Question: Is it possible to code something like the below in HTML5 and CSS3?

I can do the circles with the numbers inside them nicely, but I don't know how to go about the line/road connecting the steps?
Markup I have in mind is:
'''
<ul>
<li><span>1</span></li>
<li><span>2</span></li>
<li><span>3</span></li>
<li><span>4</span></li>
</ul>
'''
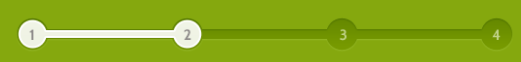
Answer: Yes, this is possible. <URL>.

## HTML
Rather than wrapping the numbers within 'span' elements, I've simply used the following markup:
'''
<ul class="steps">
<li class="active">1</li>
<li class="active">2</li>
<li>3</li>
<li>4</li>
</ul>
'''
I've then made use of the ':before' pseudo-element to insert that line before every 'li' apart from the very first one:
## CSS
'''
ul.steps {
background: tomato;
display: block;
list-style-type: none;
padding: 10px;
width: 300px;
}
ul.steps li {
border-radius: 42%;
background: #DB4024;
color: #FFB3B3;
display: inline-block;
height: 32px;
line-height: 32px;
margin-right: 53px;
position: relative;
text-align: center;
width: 32px;
}
ul.steps li:last-child {
margin-right: 0;
}
ul.steps li:before {
background: #DB4024;
content: '';
display: block;
height: 10px;
right: 30px;
position: absolute;
top: 11px;
width: 59px;
}
ul.steps li:first-child:before {
display: none;
}
'''
I've then given it the '.active' style (making the background white and the colour black):
'''
ul.steps li.active, ul.steps li.active:before {
background: #fff;
color: #333;
}
'''
### Notes:
1. In this example I've used fixed width values. The ul and li widths and the li margins and position offsets will need to be adjusted by you accordingly.
2. class="active" will need to be added to all highlighted li elements, not just the current one.
3. The li elements are not perfect circles due to the line having to meet them on a flat edge.